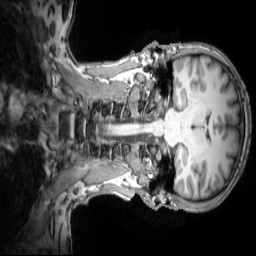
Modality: T1w
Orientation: coronal
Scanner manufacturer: siemens
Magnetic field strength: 3 T
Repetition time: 2.3 s
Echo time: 0.0033 s